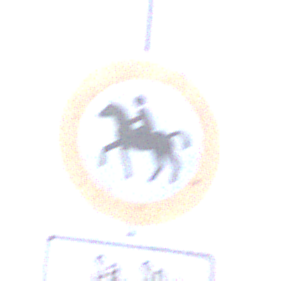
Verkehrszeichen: VerbotReiter
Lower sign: ZeitangabenMitBeschraenkungAufWochentage9
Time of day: Midday
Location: Outdoor (Nature)
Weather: PartlyCloudy
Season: NotSpecified
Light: Natural